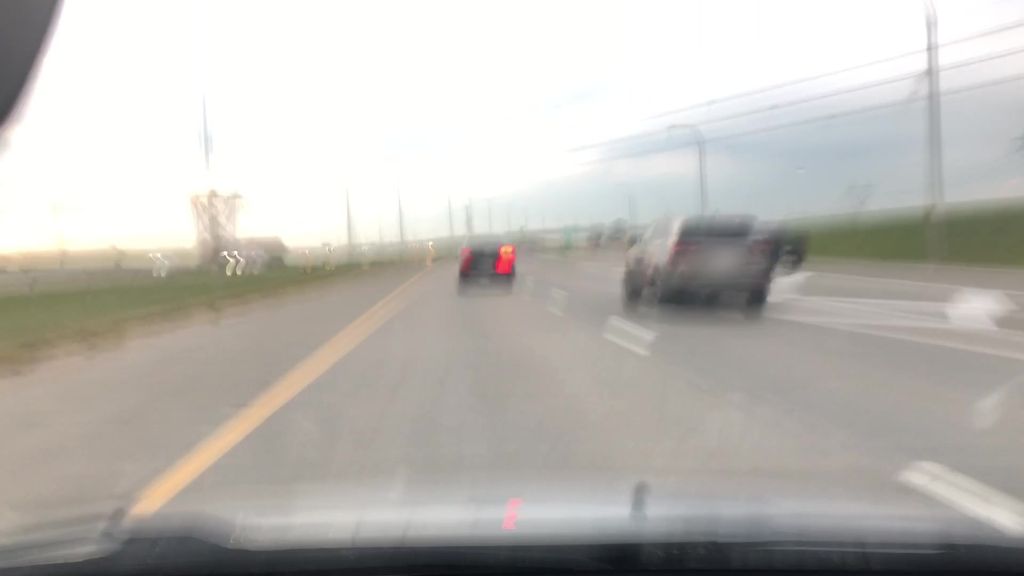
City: edmonton